Field crop: maize
Growth stage: 2
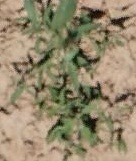
Species: atriplex